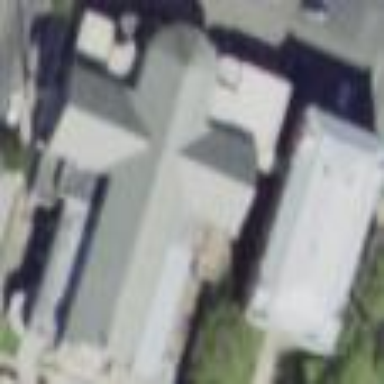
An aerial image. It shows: Building serving as place of worship.